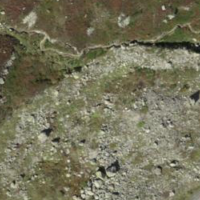
EUNIS habitat code: 26
Species observed at this site:
Campanula barbata